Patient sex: F
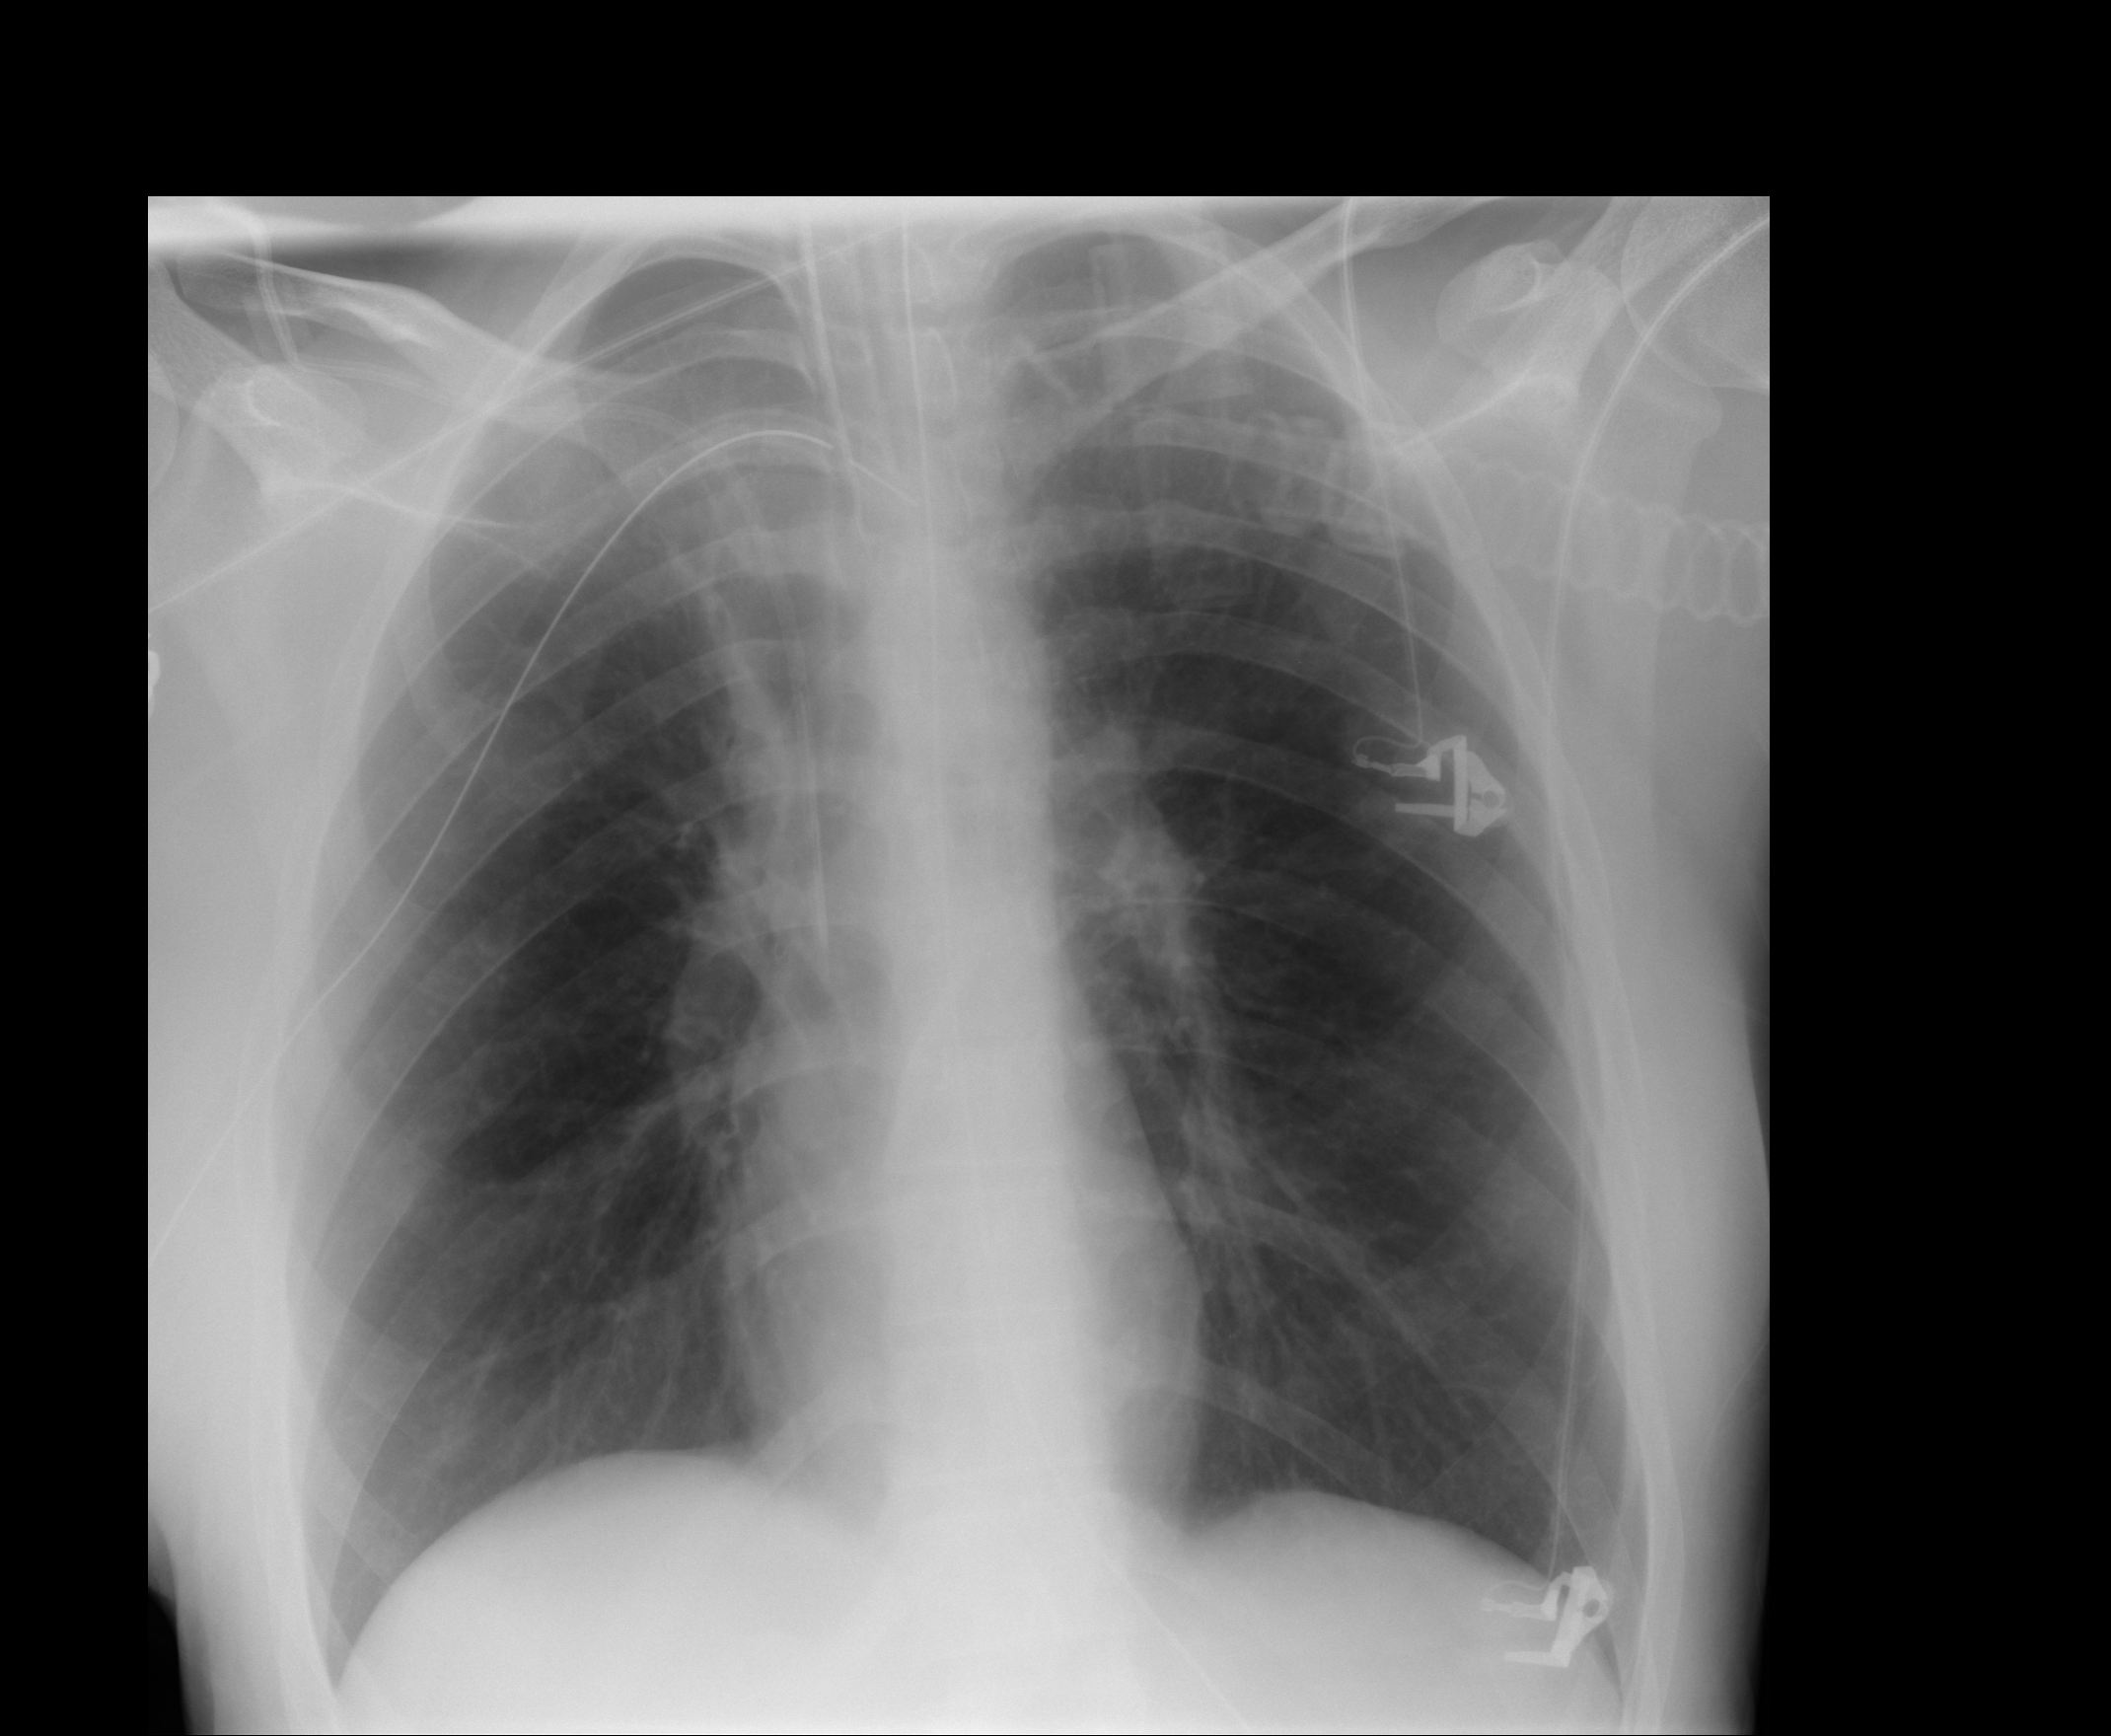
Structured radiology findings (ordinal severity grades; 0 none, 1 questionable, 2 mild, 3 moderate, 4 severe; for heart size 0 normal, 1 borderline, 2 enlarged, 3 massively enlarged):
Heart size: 0
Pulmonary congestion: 0
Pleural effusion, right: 0
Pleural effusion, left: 0
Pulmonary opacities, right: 0
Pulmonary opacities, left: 0
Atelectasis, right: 1
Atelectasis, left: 0